Brain MRI, t2w sequence, axial 2D slice.
Patient: age 18, sex M, weight 78 kg, height 1.78 m
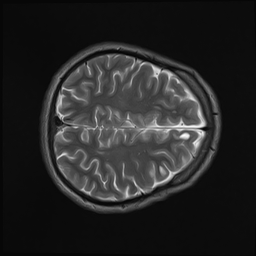